Question: I want to show some plot in a player. I want to show it with the same scale of Z axis, so the color will change automatically (instead of min & max value). Here is my function.
'''
private void PlaySaturationButton_Click(object sender, EventArgs e)
{
float Zmin = (float) Sw.Min();
float Zmax = (float) Sw.Max();
for (int i = 1; i < n_time; i++)
{
var scene = new ILScene();
var plotCube = scene.Add(new ILPlotCube(twoDMode: false));
plotCube.Limits.ZMin = Zmin;
plotCube.Limits.ZMax = Zmax;
plotCube.AspectRatioMode = AspectRatioMode.MaintainRatios;
ILColormap cm = new ILColormap(Colormaps.Jet);
ILArray<float> data = cm.Data;
plotCube.Add(new ILSurface(ILMath.tosingle(Sw[":;:;" + (i - 1) + ""])){
Wireframe = { Color = Color.FromArgb(50, Color.LightGray)},
Colormap = new ILColormap(data),
Children = { new ILColorbar()}}
);
SaturationilPanel.Scene = scene;
SaturationilPanel.Refresh();
System.Threading.Thread.Sleep(50);
}
}
'''
But it get me the wrong answer. In this function, min & max of color level still change. The color itself stayed static. Where is my mistake?

As we can see at the above image, there is a button named "play". When we click that button, it will executing the function that I described before. I want to see the changes of our data by "re-plotting" the data for each frame.
I was thoughts, if I adjust the limit Z (max and min) value with same number for each frame, it will also updating the color scale. It seems that I was wrong when I read this: <URL>. It seems that the color scale is not directly correlated with the Z scale of ILPlotCube. Does it wrong?
However, I still struggling with it. I am not yet get the concept about coloring in ILNumerics.
What I want to achieve at the moment is, I want to have a picture with the same color scale for each frame.
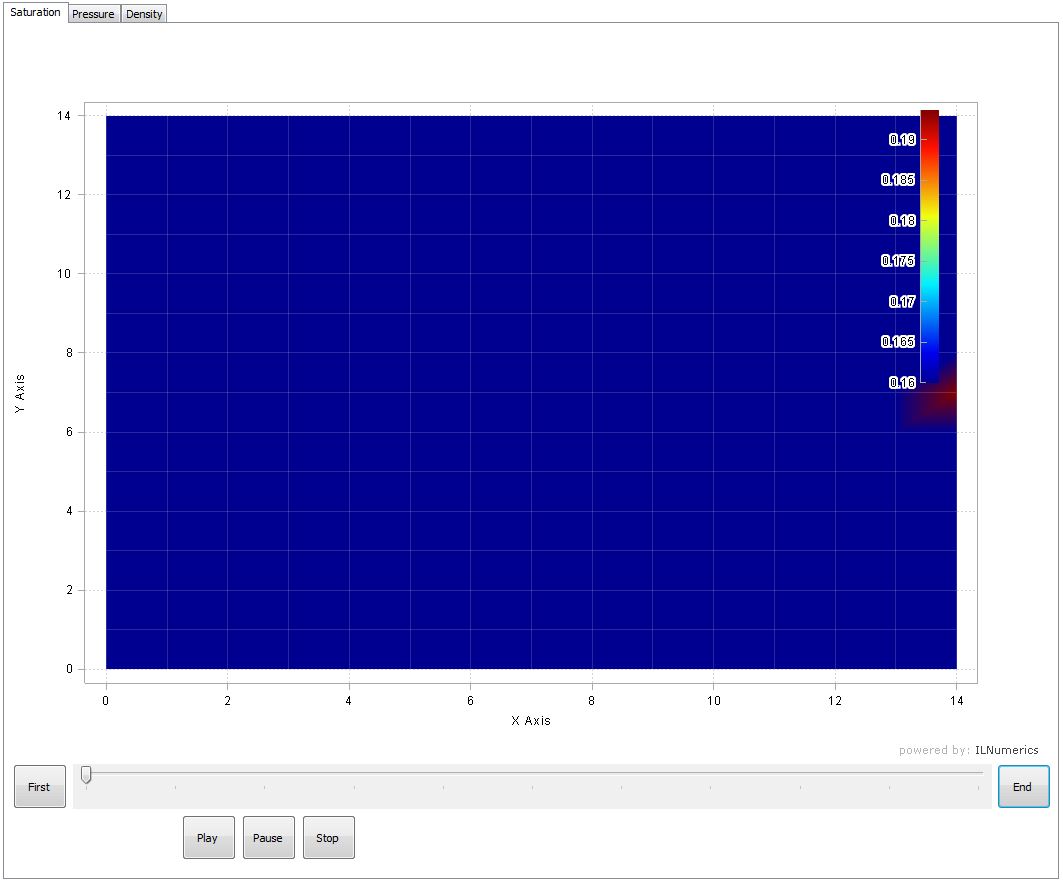
Answer: Instead of recreating the surface in each handler call, you should reuse it! Even if it is not related to your question, recreation is extremly slow in comparison to reusing a surface.
In order to update the surface and make it use the same always, you could do:
'''
ilPanel1.Scene.First<ILSurface>().UpdateColormapped(A, dataRange: Tuple.Create(-1f, 1f));
'''
'datarange' specifies an individual data range used for mapping data values to colormap colors. By default, the min and max values from the data are mapped to the lower and upper end of the colormap. 'datarange' gives you the chance to override this and use individual limits instead.
In order for several surfaces to share the same colors, based on the same colormap, one needs to supply the same values for 'datarange' for each surface.